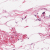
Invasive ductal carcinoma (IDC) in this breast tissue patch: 0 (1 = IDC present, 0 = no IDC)